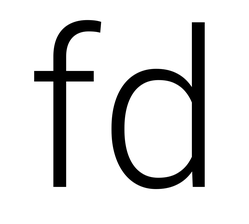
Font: Roboto_Light